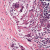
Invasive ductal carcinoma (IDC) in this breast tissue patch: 0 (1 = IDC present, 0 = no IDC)